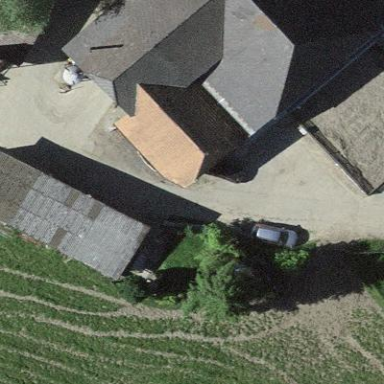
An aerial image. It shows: Shed.